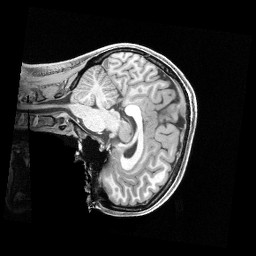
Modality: T1w
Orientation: sagittal
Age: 21
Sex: female
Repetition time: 2.4 s
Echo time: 0.00222 s